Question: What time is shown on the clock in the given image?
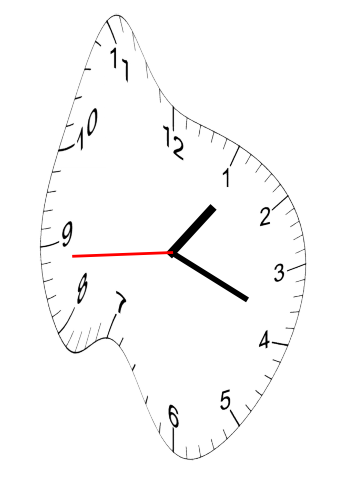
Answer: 01:18:44